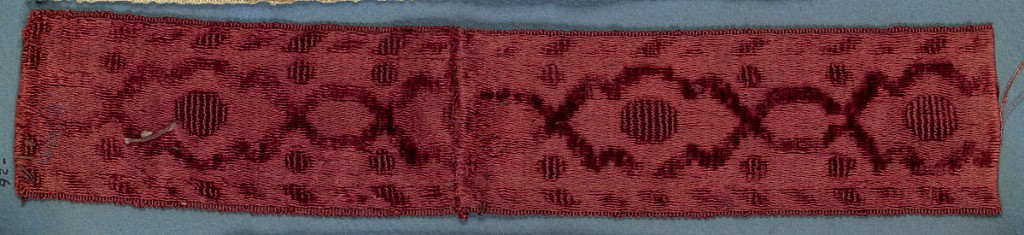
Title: Trimming
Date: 18th century
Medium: silk Technique: cut and uncut supplementary warp pile on satin ground (velvet)
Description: Red trimming fragment in a design of crossing lines with dots.